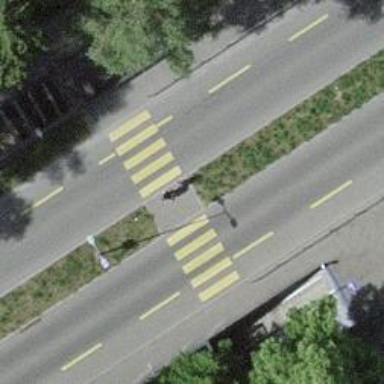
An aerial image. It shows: Advisory cycle lane on primary highway with asphalt surface.